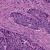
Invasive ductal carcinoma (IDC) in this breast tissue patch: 1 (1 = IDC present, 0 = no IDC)